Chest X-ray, PA view. Patient: 25 years old, sex F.
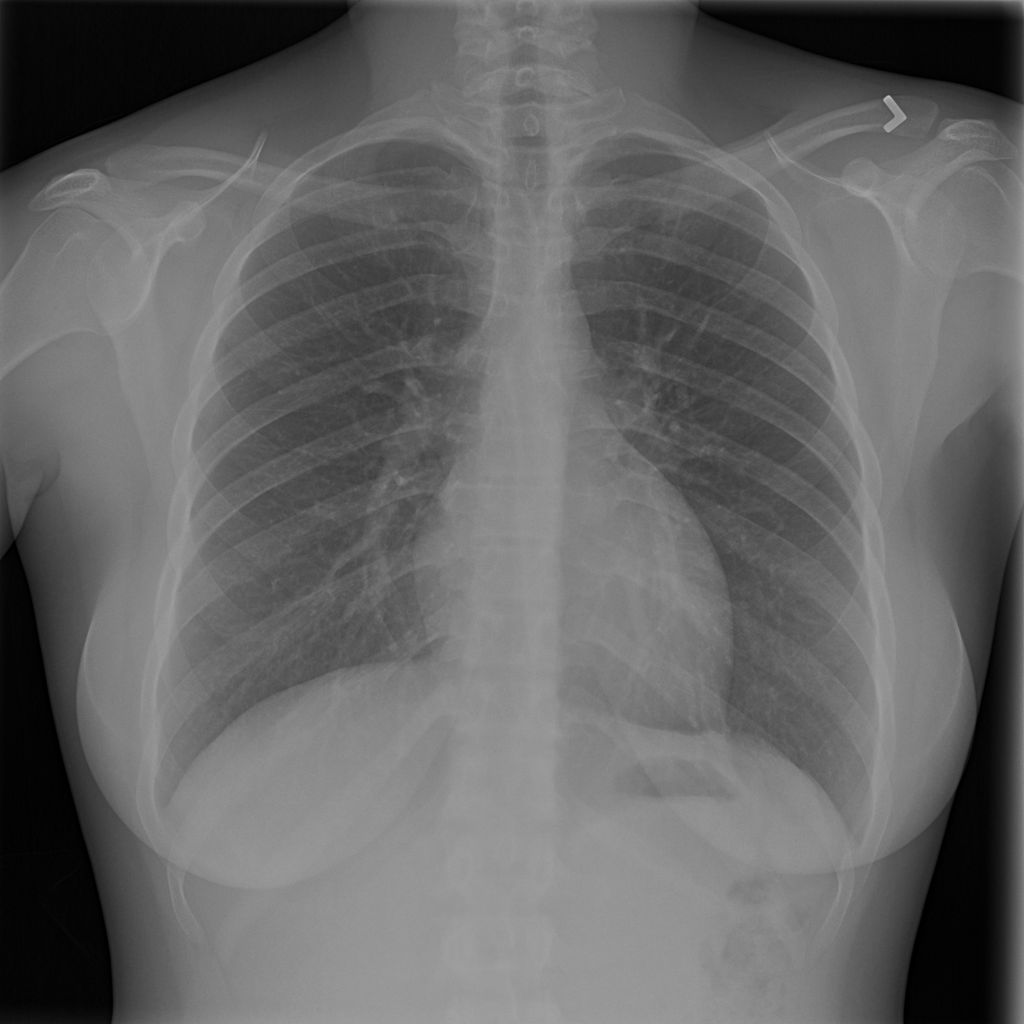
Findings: No Finding